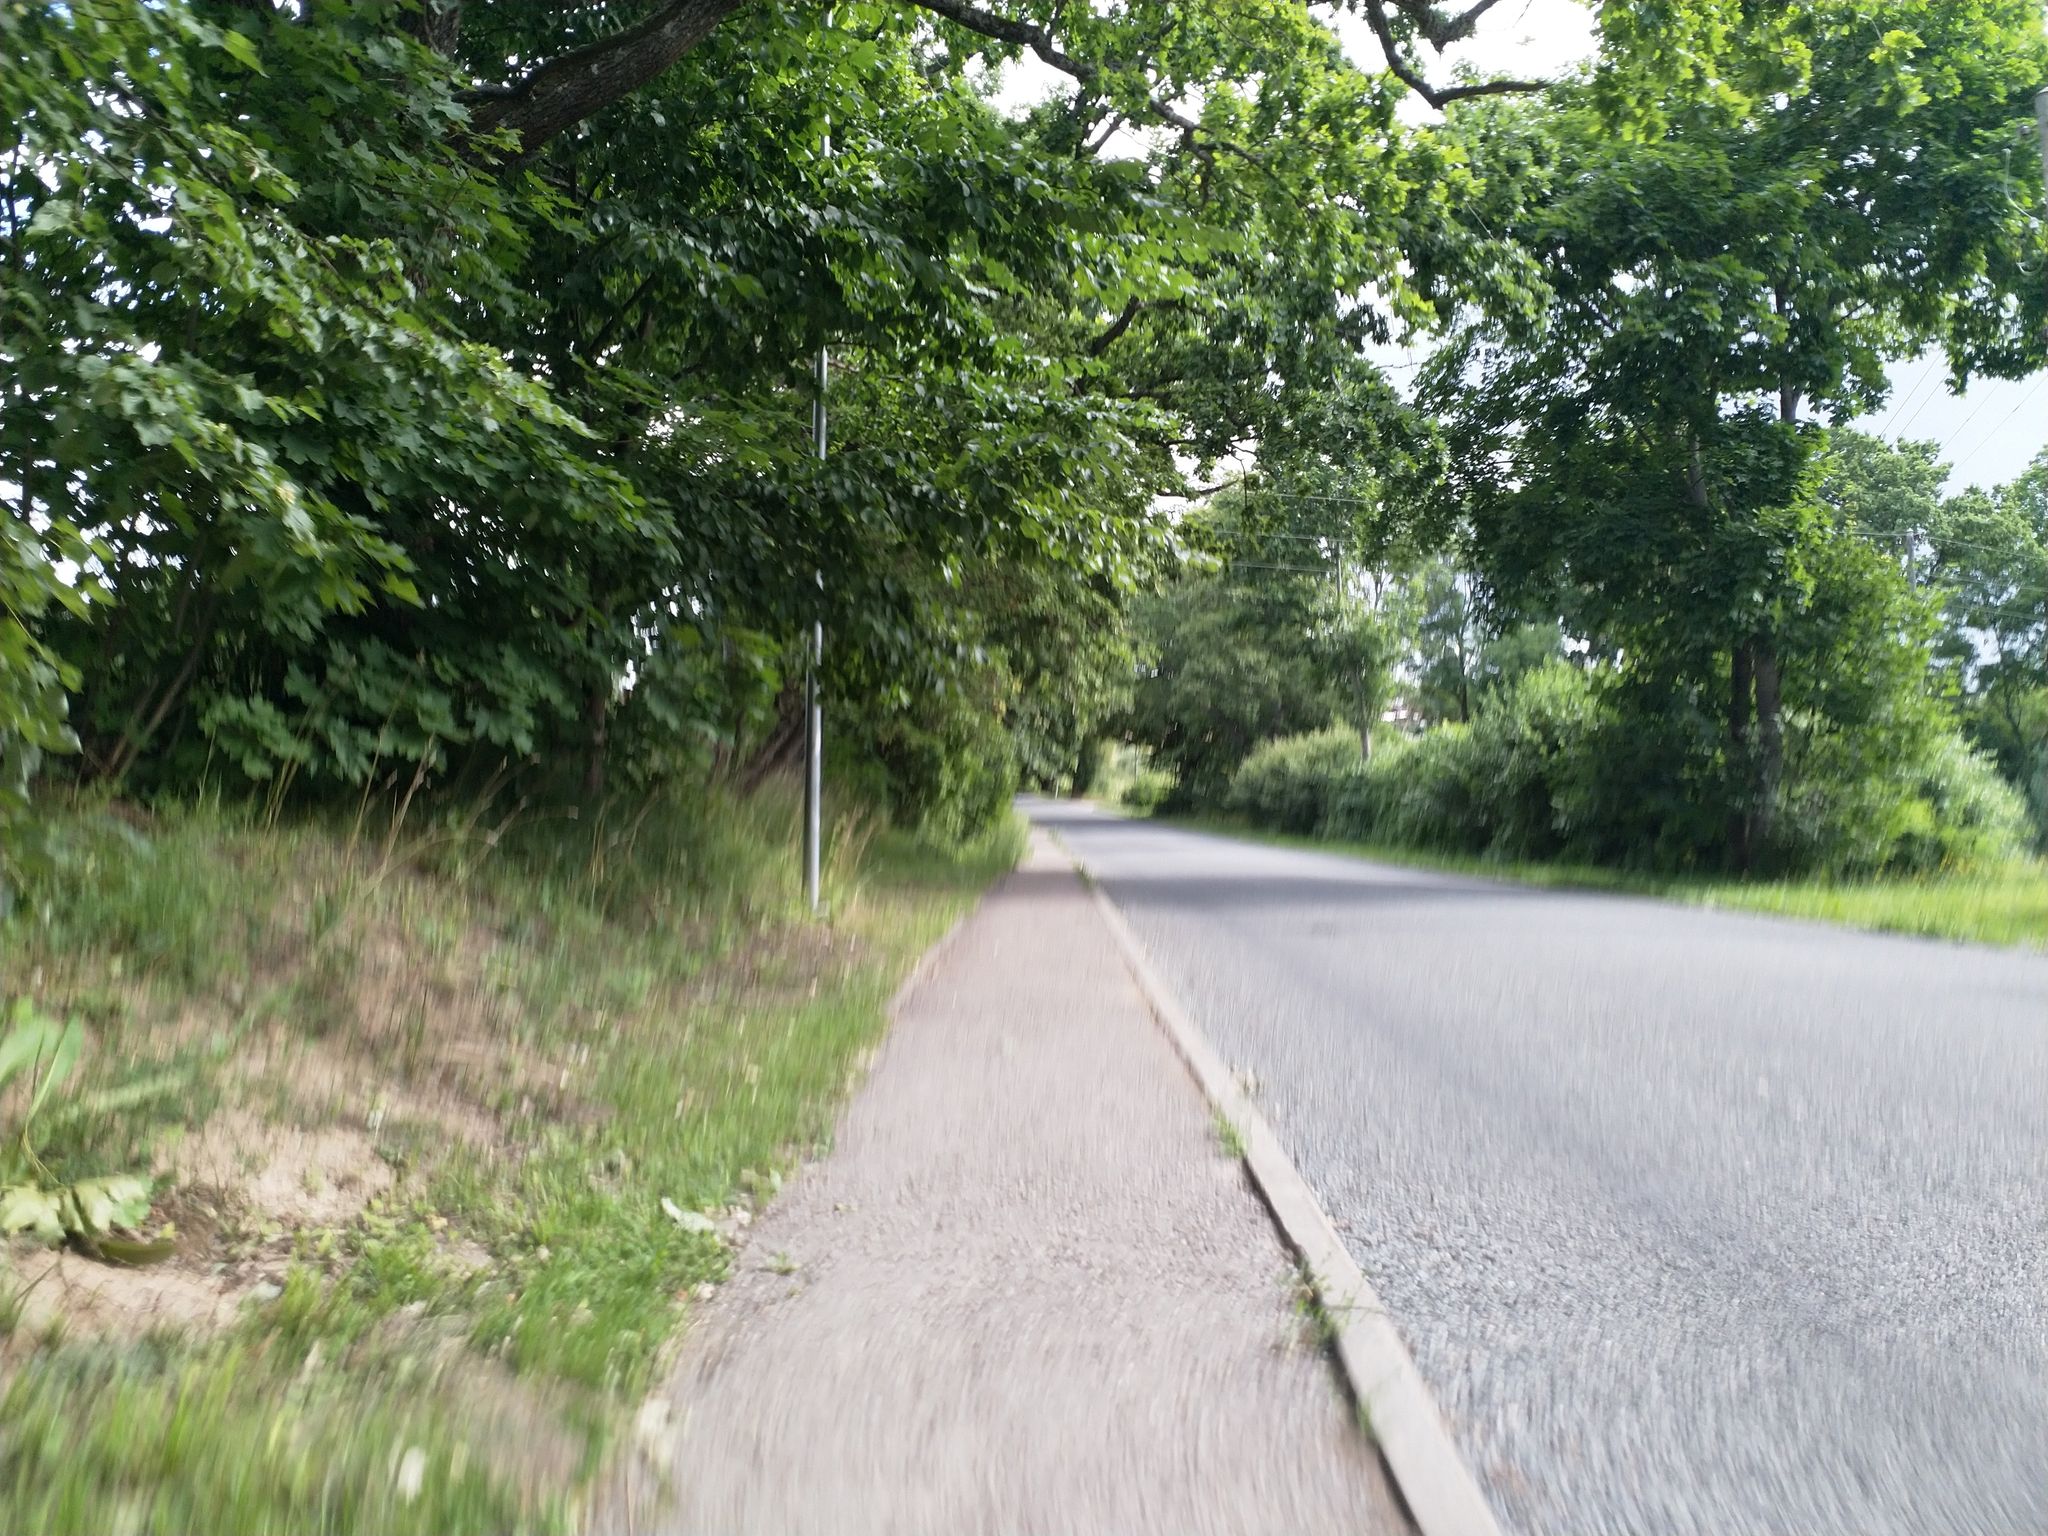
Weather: clear
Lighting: day
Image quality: slightly poor
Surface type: cycling surface
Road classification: secondary
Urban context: rural cluster
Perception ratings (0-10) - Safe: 4.57, Lively: 3.48, Beautiful: 9.39, Boring: 5.85, Depressing: 3.96, Wealthy: 5.69